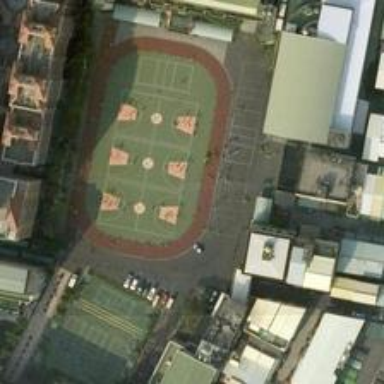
This is a regular and brand new exercise yard while there are many people do physical exercise here .